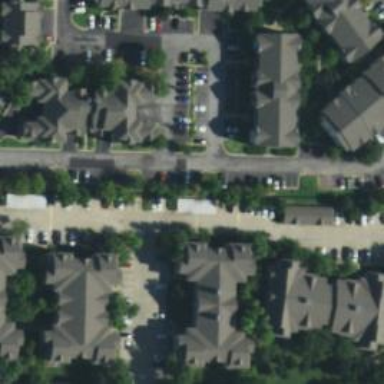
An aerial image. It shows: Living street.